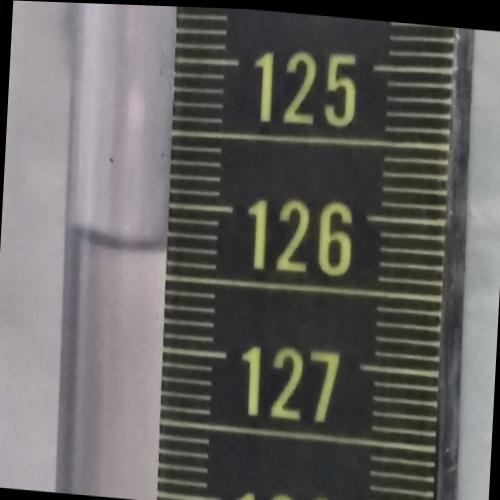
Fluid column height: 126.3 cm